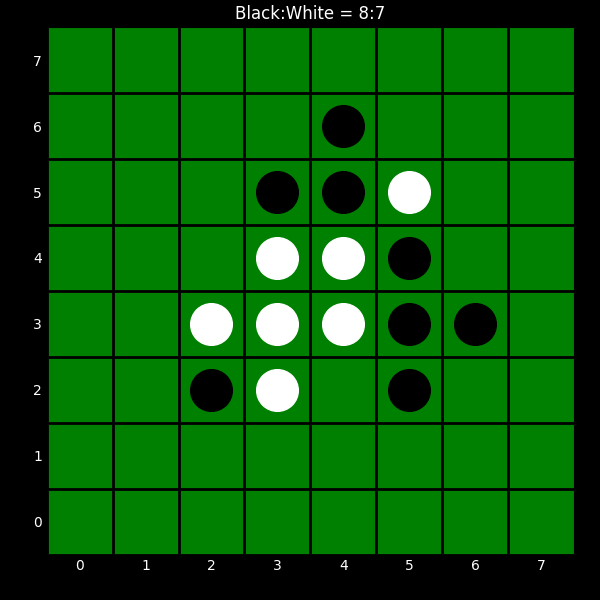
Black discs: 8
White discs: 7